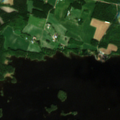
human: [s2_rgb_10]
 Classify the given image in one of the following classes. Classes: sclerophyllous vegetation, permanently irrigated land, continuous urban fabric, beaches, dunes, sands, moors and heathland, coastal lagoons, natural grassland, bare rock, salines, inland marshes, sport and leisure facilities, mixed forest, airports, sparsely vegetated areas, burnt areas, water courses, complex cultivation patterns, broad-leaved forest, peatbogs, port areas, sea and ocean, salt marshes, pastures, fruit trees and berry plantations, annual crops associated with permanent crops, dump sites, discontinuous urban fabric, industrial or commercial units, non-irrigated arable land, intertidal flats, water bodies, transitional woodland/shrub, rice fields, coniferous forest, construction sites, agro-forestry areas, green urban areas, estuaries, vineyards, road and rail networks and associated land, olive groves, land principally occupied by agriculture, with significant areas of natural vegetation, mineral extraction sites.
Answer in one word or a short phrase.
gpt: land principally occupied by agriculture, with significant areas of natural vegetation, coniferous forest, mixed forest, water bodies